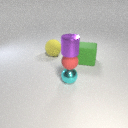
small red rubber sphere below small purple metal cylinder